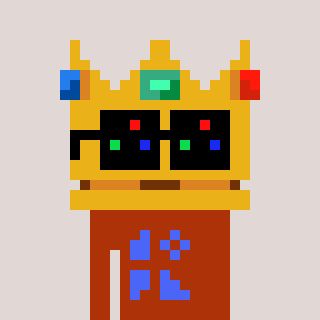
a pixel art character with square black sunglasses, a crown-shaped head and a hotbrown-colored body on a warm background